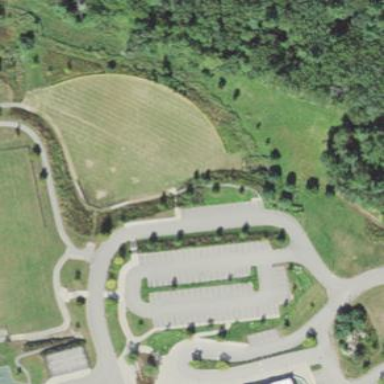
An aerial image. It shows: Grass pitch designated for softball.